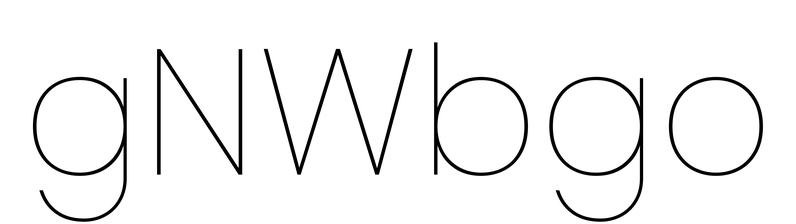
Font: Poppins-Thin